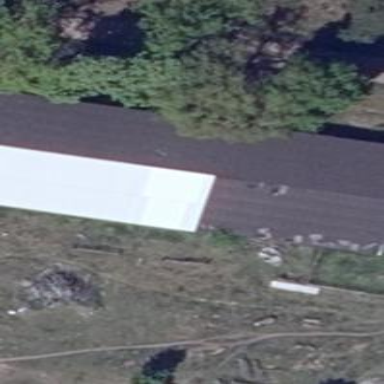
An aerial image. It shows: Shed.